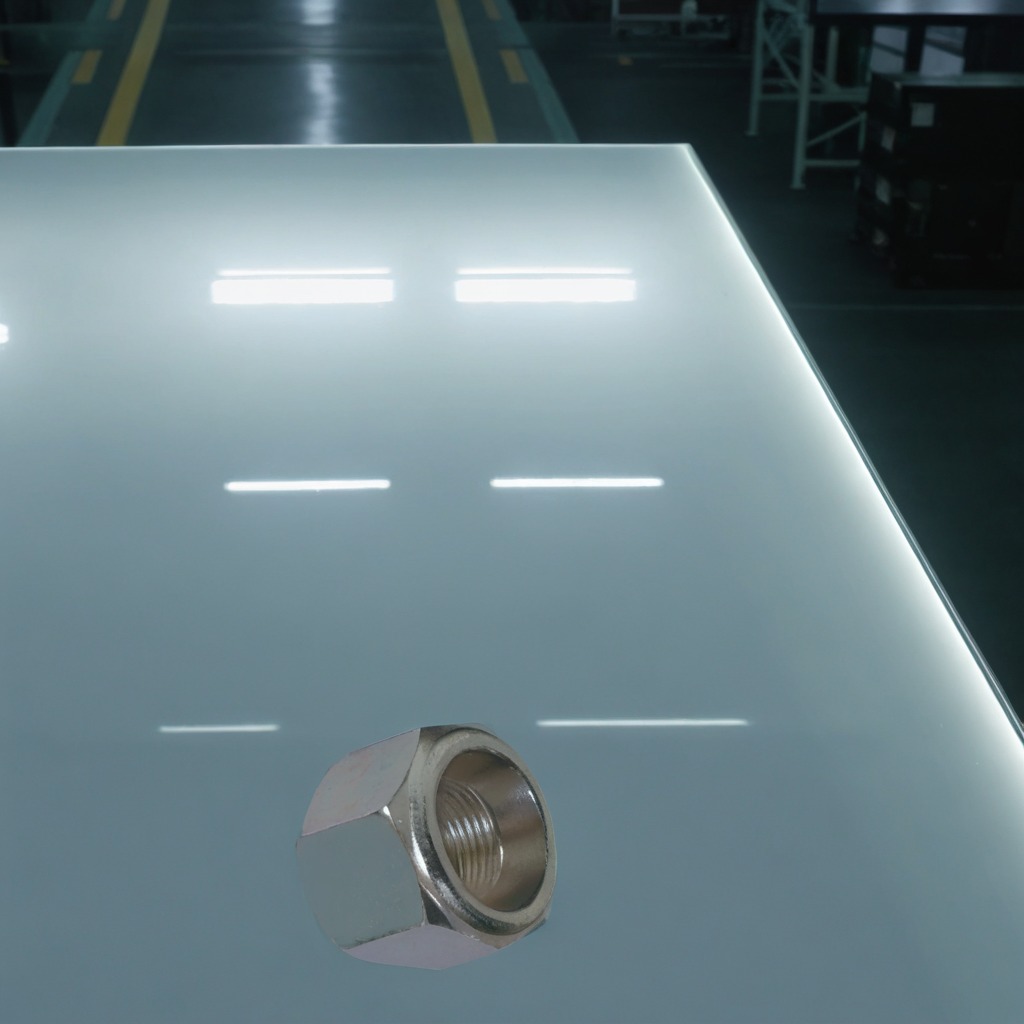
A metal nut is lying on a table in a ship maintenance bay industrial lighting.